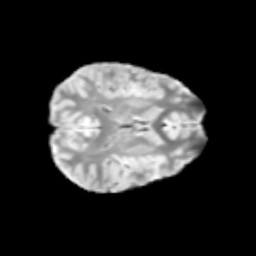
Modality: T2w
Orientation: axial
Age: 10
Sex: female
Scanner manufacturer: siemens
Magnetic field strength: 3 T
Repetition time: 3.8 s
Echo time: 0.07 s